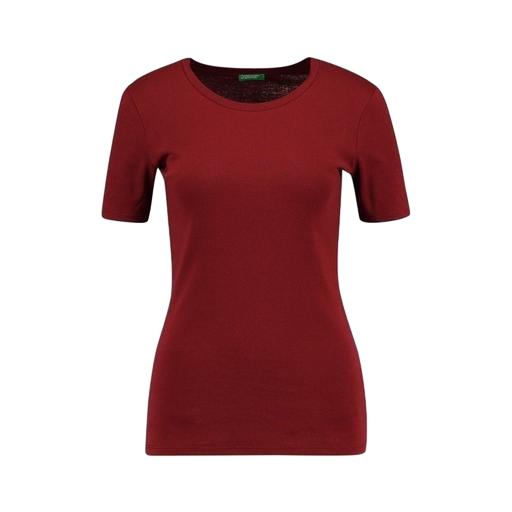
red slim fit tshirt, red iconic women's round neck, red ladies t-shirt short sleeve, white background